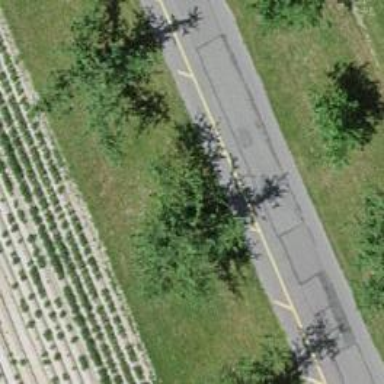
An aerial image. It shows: Avenue lined with broadleaved deciduous trees.